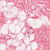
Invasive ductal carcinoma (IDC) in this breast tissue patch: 0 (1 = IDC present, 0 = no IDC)